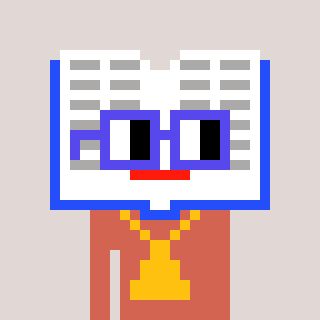
a pixel art character with square blue glasses, a dictionary-shaped head and a peachy-colored body on a warm background